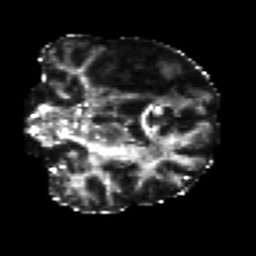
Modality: FA
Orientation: coronal
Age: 54
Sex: female
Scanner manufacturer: siemens
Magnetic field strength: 3 T
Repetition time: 7.3 s
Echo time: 0.087 s